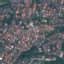
Land use / land cover class: Residential